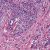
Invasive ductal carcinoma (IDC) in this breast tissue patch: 1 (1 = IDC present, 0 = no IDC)